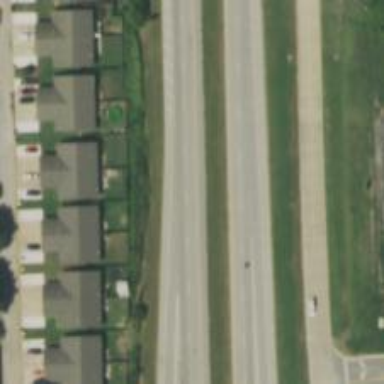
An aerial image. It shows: Trunk link road with asphalt surface.